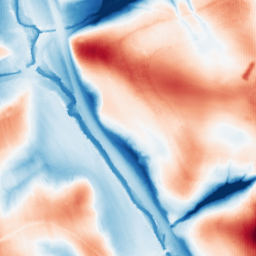
Category: edge_preserving
Decomposition family: guided
Decomposition parameters: radius: 32
eps: 0.01
Upsampling method: fft_zeropad
Upsampling parameters: scale: 8
Upsampling scale: 8